Interaction volume radius: 10 \u00c5
Interaction volume height: 30 \u00c5
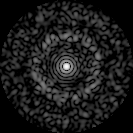
Disorder parameter: 0.8364